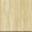
Piece: xx